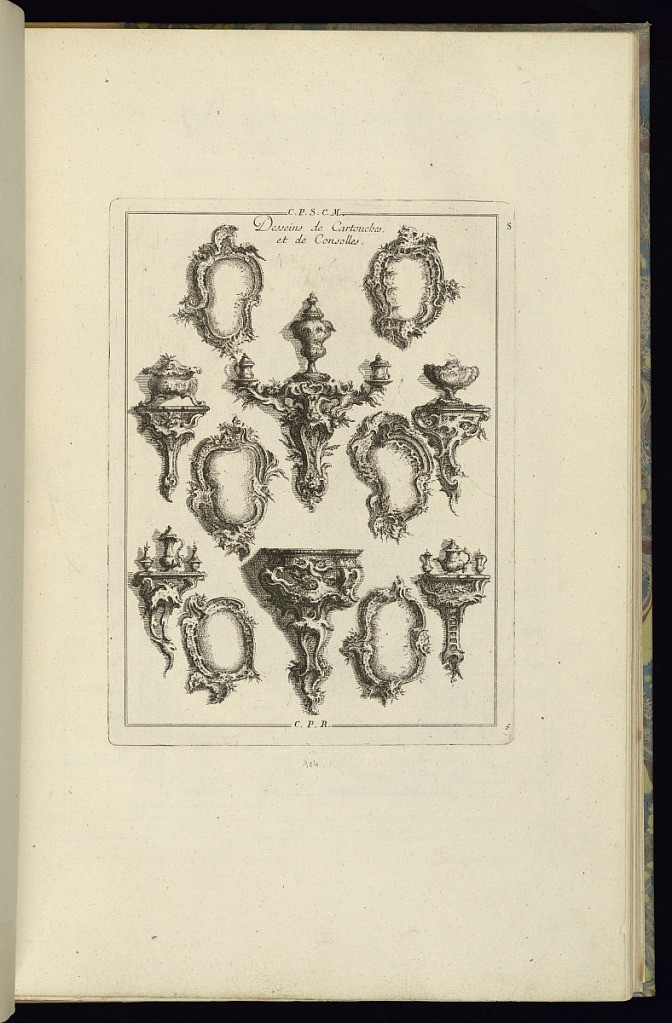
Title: Desseins de Cartouches, et de Consoles
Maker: François de Cuvilliés the Elder, Belgian, 1695 - 1768
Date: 1745
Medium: Etching and engraving on off-white laid paper
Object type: Print
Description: Second state of designs for cartouches and sconces. See 1921-6-285-104.